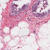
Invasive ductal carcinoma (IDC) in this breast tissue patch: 0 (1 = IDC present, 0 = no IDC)